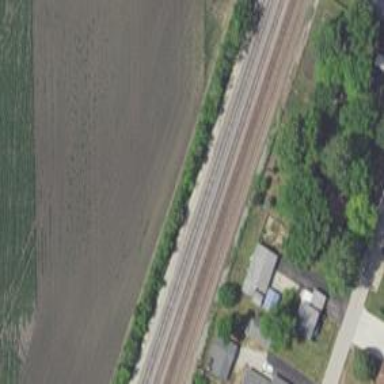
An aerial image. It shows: Railway track.